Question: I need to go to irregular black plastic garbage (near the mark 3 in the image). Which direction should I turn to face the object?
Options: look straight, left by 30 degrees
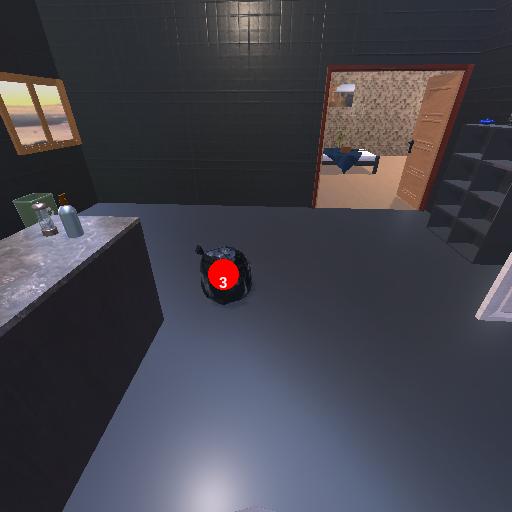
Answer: look straight